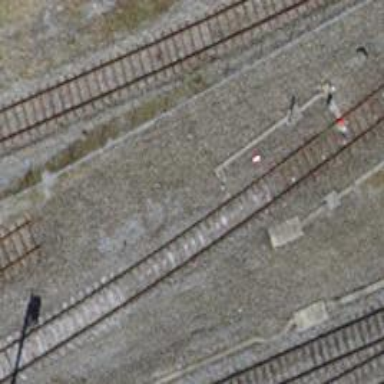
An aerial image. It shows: Abandoned railway.